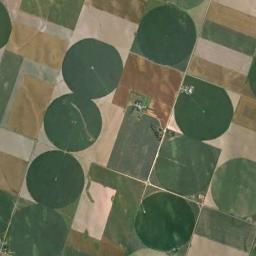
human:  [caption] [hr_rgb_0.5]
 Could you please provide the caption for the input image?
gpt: There are some green circle farmland and square farmland .

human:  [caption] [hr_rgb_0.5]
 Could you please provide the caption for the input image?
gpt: Several dark green circular farmlands are surrounded by some khaki rectangular farmlands .

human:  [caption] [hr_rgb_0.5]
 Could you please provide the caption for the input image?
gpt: Dozens of green, Neatly arranged circular farmland, .

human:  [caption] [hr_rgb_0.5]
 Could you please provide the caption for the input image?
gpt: Circular fields vary in size .

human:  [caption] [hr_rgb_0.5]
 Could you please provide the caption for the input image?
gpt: There are some green circular farmlands and rectangle farmlands arranged neatly .